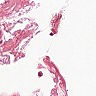
Metastatic tissue present: no